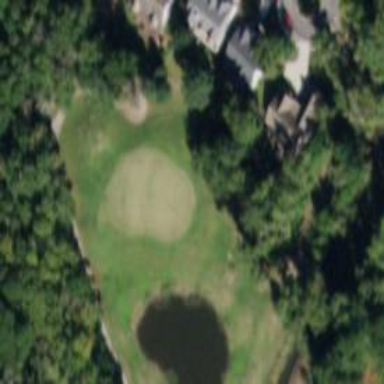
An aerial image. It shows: Golf hole.